Question: please, if you can see this: <URL> , in the top-right corner you can see the Google Translate menu.
If you choose "English" and scrolling down the page, you can see that in the real estate listings the link "Property details >" is repeated twice.
Screenshot:

Can you help me please?
Thanks,
bye bye and New year Greetings :)
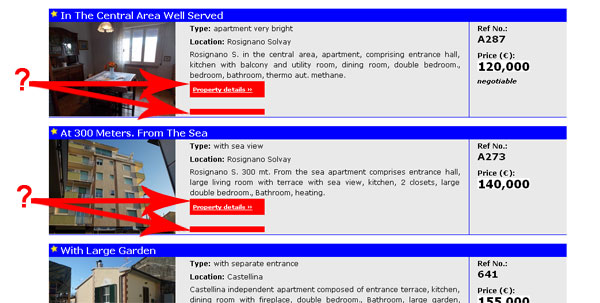
Answer: <URL>
General information for webmasters Preventing translation of your webpages
If you don't mind your web page being translated by Google Translate, except for a particular section (like an email address, for example), just add class=notranslate to any HTML element to prevent that element from being translated. For example: Email us at sales at example dot com